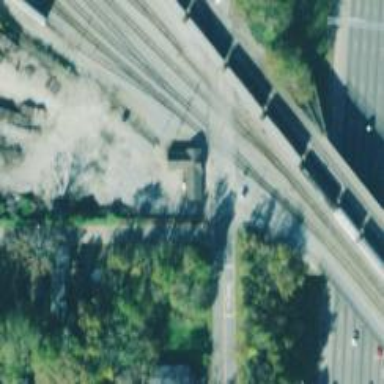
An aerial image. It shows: Level crossing with lights at railway intersection.